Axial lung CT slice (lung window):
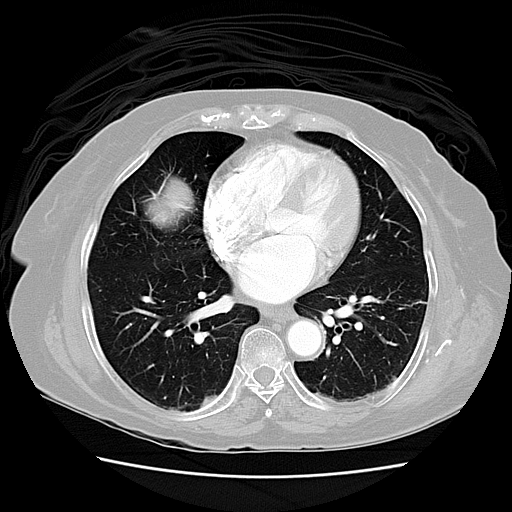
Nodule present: no